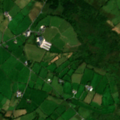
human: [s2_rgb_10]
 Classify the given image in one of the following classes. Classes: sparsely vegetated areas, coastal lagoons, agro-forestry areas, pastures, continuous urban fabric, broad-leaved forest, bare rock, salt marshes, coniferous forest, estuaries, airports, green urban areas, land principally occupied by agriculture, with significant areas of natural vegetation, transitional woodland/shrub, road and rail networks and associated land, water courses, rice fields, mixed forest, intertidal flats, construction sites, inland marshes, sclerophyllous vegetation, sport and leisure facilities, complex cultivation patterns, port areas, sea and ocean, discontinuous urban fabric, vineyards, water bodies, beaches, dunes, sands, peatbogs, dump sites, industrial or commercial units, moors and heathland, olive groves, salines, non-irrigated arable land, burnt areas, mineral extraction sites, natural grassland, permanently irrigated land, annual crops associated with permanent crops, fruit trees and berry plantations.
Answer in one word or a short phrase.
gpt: pastures, land principally occupied by agriculture, with significant areas of natural vegetation